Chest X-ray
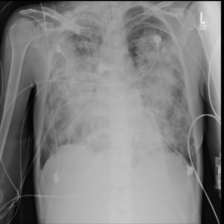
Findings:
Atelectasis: negative
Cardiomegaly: negative
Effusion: negative
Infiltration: negative
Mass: negative
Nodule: positive
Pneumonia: negative
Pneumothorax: negative
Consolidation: positive
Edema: negative
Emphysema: negative
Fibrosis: negative
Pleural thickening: negative
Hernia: negative